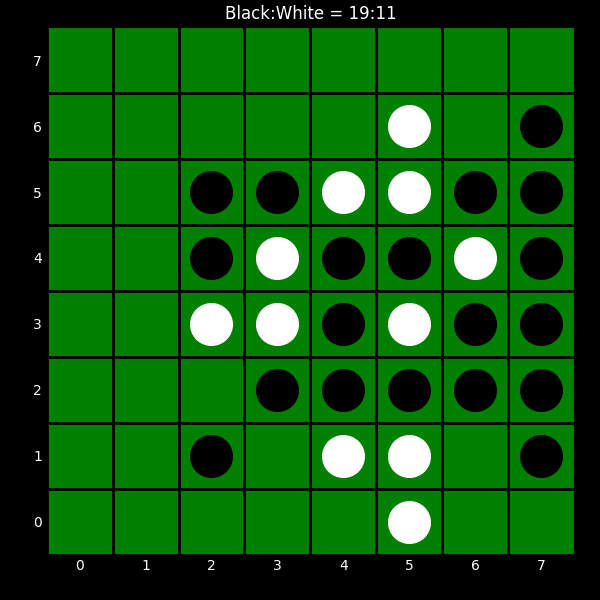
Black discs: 19
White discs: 11